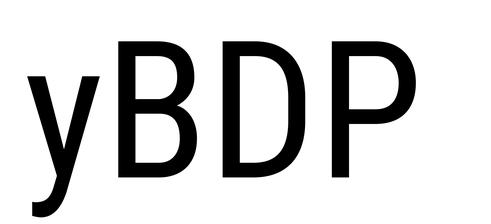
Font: Roboto_Condensed_Regular